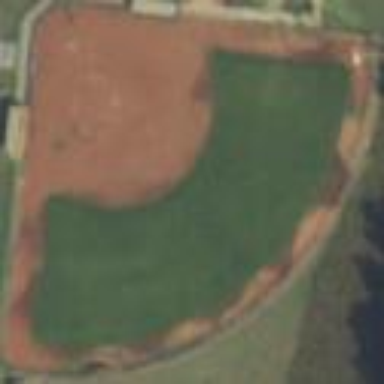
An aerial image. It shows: Baseball pitch for leisure and sports activities.